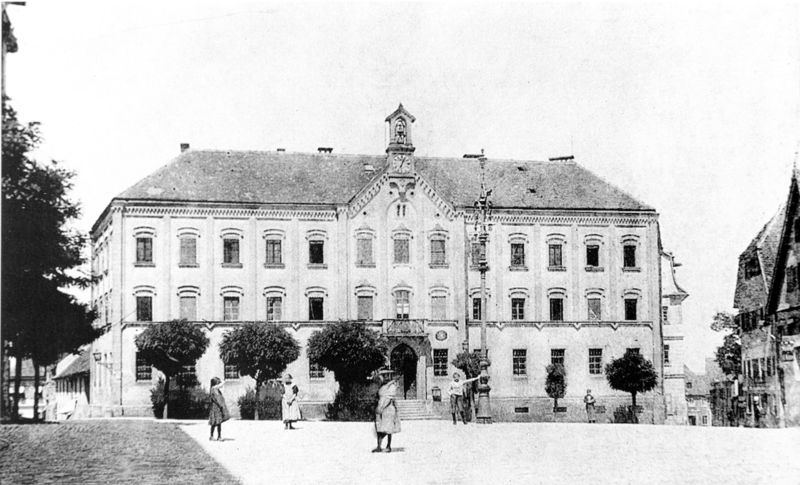
Titel: Neues Rathaus in Bad Windsheim
(Foto v. 1920)
Künstler: Leonhard Engerer
Standort: Bad Windsheim
Institution: Rathaus
Schlagwörter: baum, dunkel, himmel, mann, schatten, weiß, bäume, frauen, menschen, mädchen, stadt, fenster, frau, fussgänger, grau, hell, hut, hüte, kleider, lampe, laterne, licht, männer, schwarz, strasse, säule, tür, zeichnung, dach, gebäude, gras, haus, park, rasen, schloss, weg, wiese, leute, alt, architektur, barock, mensch, sockel, häuser, mühle, natur, sonne, pose, adel, drei, kind, personen, front, kontrast, renaissance, kamine, kinder, turm, garten, balkon, schürze, ansicht, fassade, fassaden, gasse, ort, passanten, pflaster, schule, jungen, moderne, dächer, giebel, ziegel, allee, hof, türe, platz, promenade, treppe, uhr, stufen, junge, tor, foto, fotografie, photographie, bögen, spiel, eingang, offen, bayern, türmchen, palast, stockwerk, pfahl, groß, schwarz-weiß, weimar, kopfsteinpflaster, reihe, rathaus, photo, portal, villa, sims, gesims, frontalansicht, glocke, wohlhabend, residenz, landhaus, marktplatz, auffahrt, zufahrt, herrenhaus, achse, achsen, bibliothek, nymphenburg, fotographie, stockwerke, rennaissance, hasu, turmuhr, palais, schwarz/weiß, dreigeschossig, stadtbild, mittelachse, segmentbögen, stadtschloss, dachreiter, hauptplatz, fotgrafie, hospital, institut, postmoderne, rathaqus, reppe, schulgebäude, schulhof, strassenlampr, zeigel, menschn, gaslicht, plaz, haud, house, 19. jahrhundert, fote, cout de honeur, gebädue, old picture, clocktower, catface, cat under clock, open space with trees on the far end